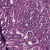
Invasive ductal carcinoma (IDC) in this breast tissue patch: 1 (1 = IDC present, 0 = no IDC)